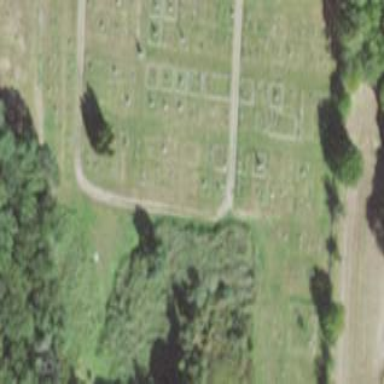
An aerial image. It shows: Cemetery.